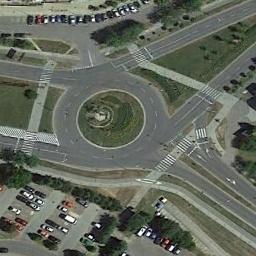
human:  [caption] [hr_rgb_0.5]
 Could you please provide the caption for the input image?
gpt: The roundabout connects some roads and some parking lots are next to the roundabout .

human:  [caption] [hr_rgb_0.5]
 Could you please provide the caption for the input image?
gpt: There are some trees and a large lawn around the roundabout, And many cars are parked in the open space near the roundabout .

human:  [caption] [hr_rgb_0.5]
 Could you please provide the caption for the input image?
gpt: There are many cars near the roundabout .

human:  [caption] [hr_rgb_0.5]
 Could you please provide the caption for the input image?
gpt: The roundabout is on the grass next to trees and parking lot .

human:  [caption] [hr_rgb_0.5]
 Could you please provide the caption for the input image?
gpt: There are some green lawns and many cars near the roundabout .